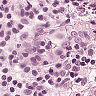
Metastatic tissue present: yes